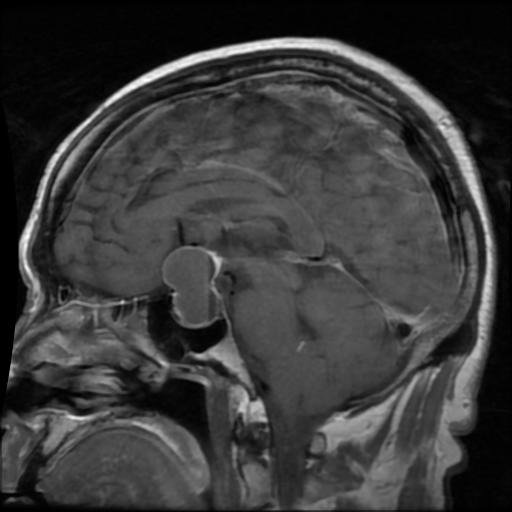
Label: pituitary